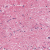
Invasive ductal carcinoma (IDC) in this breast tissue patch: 0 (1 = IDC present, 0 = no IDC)